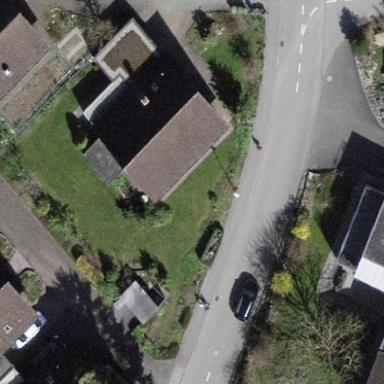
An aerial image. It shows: Residential building.